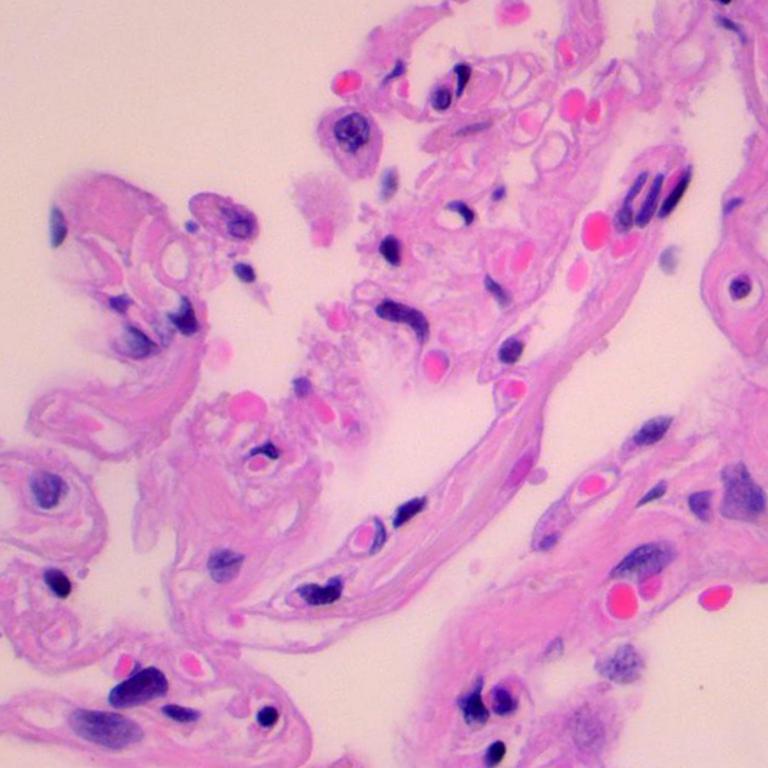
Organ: lung
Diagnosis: benign